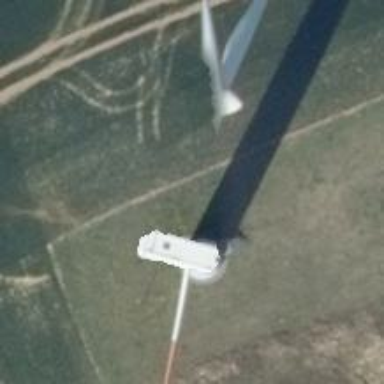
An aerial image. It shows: Wind generator with horizontal axis. The wind turbine is from Vestas.